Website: crate-barrel
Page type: account-selection
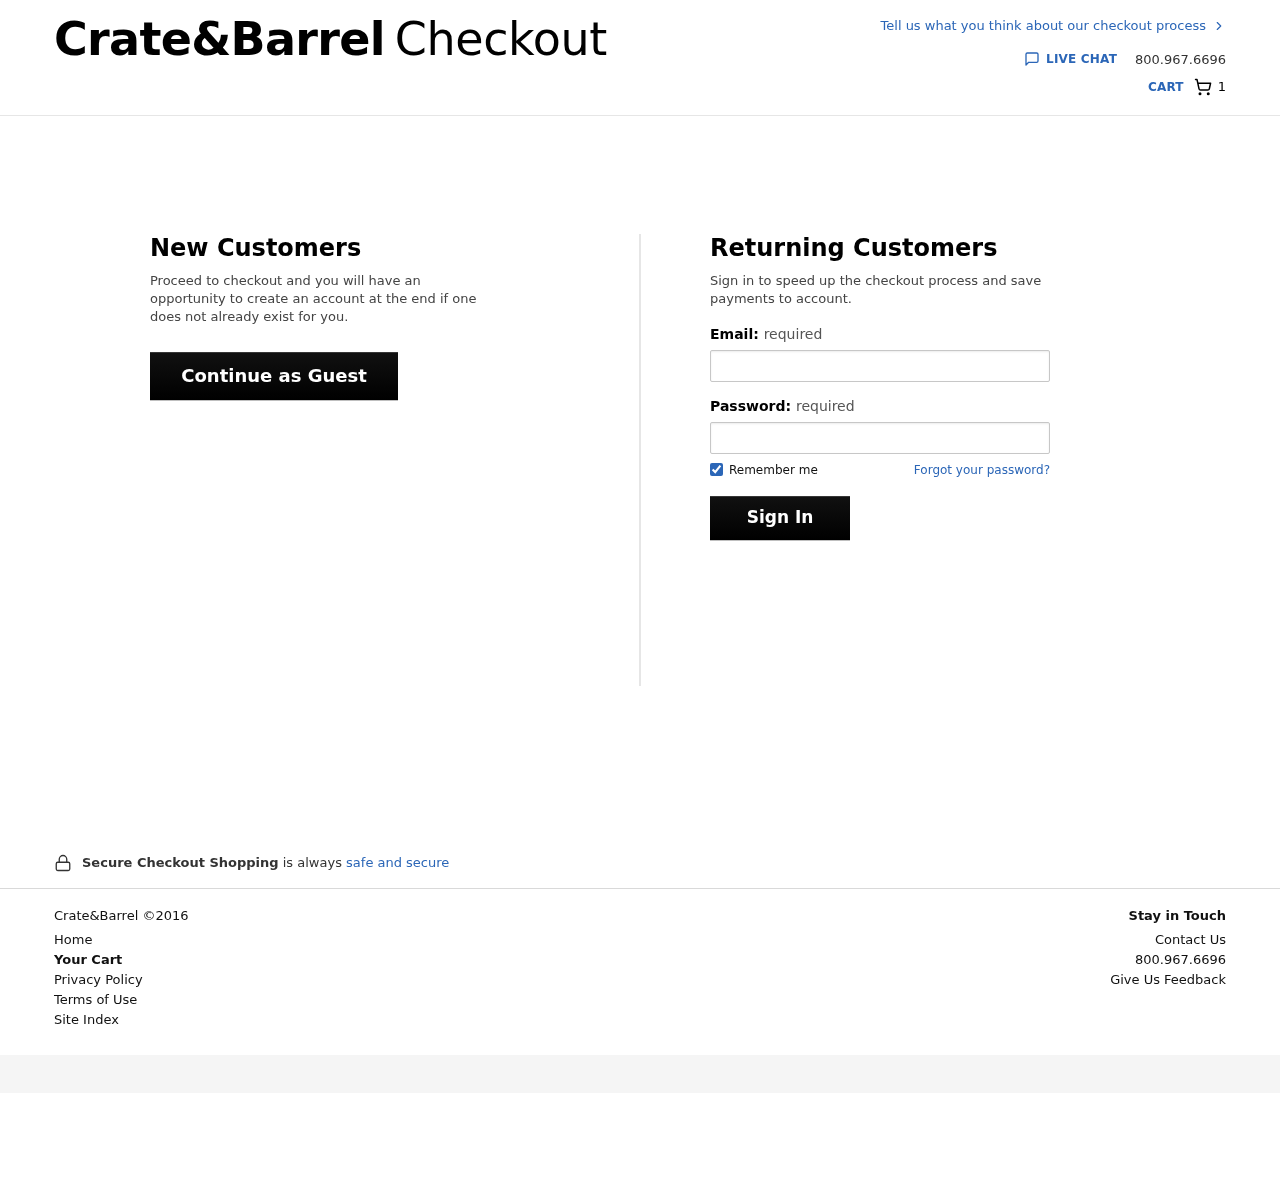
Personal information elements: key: PII_EMAIL
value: krodriguez@yahoo.com
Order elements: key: ORDER_NUM_ITEMS
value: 1